Question: I want to do the select from the range 06/01/2019 to 09/01/2019, but the program returns other ranges, like show the image.
Remember that my date field in the database is varchar2, and I store it in the format dd / MM / yyyy

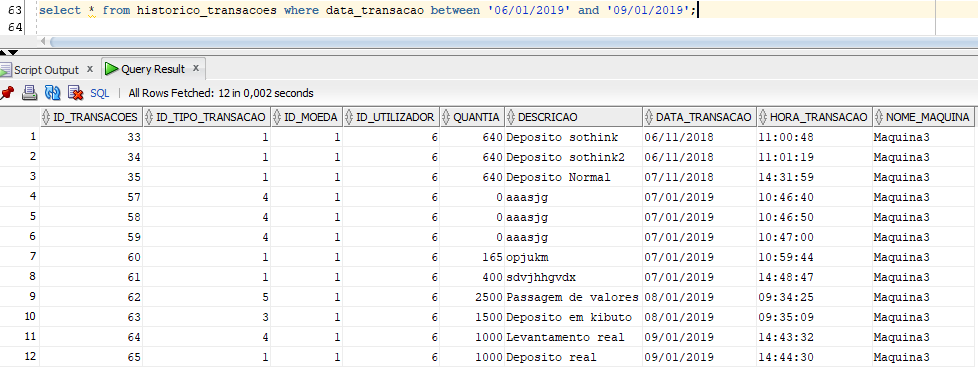
Answer: Expanding @user7294900's answer, as you're storing your 'date' value as a string, you have to convert both the column value and your target-range values from strings to actual dates.
If you do:
'''
WHERE DATA_TRANSACAO BETWEEN '06/01/2019' AND '09/01/2019'
'''
then you are doing string comparisons between the column value and those literals, and anything starting with '07' or '08' (and most starting with '06') will be considered part of that range. Oracle is treating them purely as strings, it doesn't know or care that you have the notion of days and months, or that you consider the order to be something different.
If you're really stuck with strings then you need to compare both sides of the comparison to dates:
'''
WHERE TO_DATE(DATA_TRANSACAO, 'DD/MM/YYYY') BETWEEN TO_DATE('06/01/2019', 'DD/MM/YYYY')
AND TO_DATE('09/01/2019', 'DD/MM/YYYY')
'''
or with ANSI literals:
'''
WHERE TO_DATE(DATA_TRANSACAO, 'DD/MM/YYYY') BETWEEN DATE '2019-06-01' AND DATE '2019-01-09'
'''
or (though this is more useful if there can be non-midnight times, which isn't the case in your data):
'''
WHERE TO_DATE(DATA_TRANSACAO, 'DD/MM/YYYY') >= DATE '2019-06-01'
AND TO_DATE(DATA_TRANSACAO, 'DD/MM/YYYY') < DATE '2019-01-10' -- notice one day later
'''
You should also be aware that having to convert the string value for in your data before you can compare it means that if you have a simple index on that column it cannot be used, and a full table scan will be done even for a tiny target date range. (You can add a function-based index to speed this up, but that's a sticking plaster approach.)
This kind of thing is <URL>. There is also no need to store the date and time parts separately, and that makes other types of comparison and data extract harder and more complicated than it needs to be too.
I would really recommend that you revisit your data model and change from separate strings for 'DATA_TRANSACAO' and 'HORA_TRANSACAO' to a single 'DATE' column which contains the whole date/time value as the proper data type. You'll then be able to use the simpler form, with no conversion of your table data, of something like (with a made-up combined column name):
'''
WHERE DATAHORA_TRANSACAO >= DATE '2019-06-01'
AND DATAHORA_TRANSACAO < DATE '2019-01-10' -- notice one day later
'''